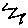
Label: zigzag